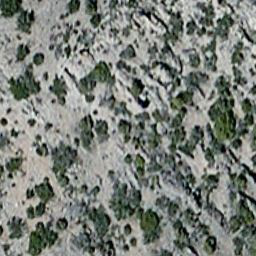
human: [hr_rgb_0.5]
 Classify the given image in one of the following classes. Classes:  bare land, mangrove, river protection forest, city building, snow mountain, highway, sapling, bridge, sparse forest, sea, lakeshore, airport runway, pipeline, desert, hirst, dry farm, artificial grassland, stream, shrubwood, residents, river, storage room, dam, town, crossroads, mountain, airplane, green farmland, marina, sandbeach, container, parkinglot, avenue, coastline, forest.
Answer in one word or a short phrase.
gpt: sparse forest